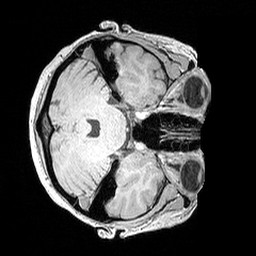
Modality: MP2RAGE
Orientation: axial
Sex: female
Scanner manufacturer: siemens
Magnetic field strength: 3 T
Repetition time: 5 s
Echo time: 0.00292 s